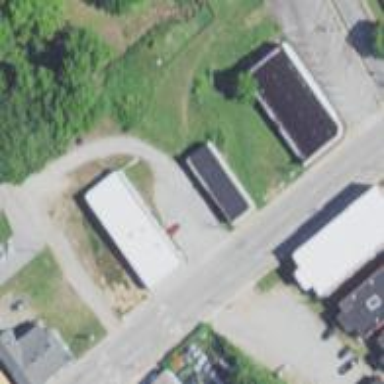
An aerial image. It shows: Convenience shop.